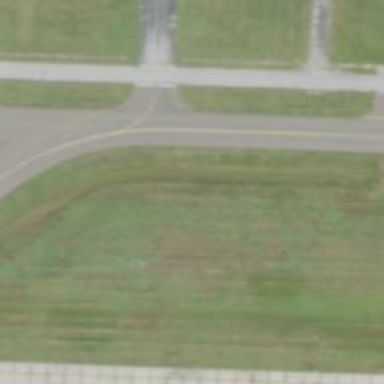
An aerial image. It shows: Image of taxiway at airport.